Field crop: maize
Growth stage: 2
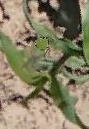
Species: maize